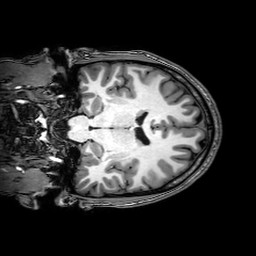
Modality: T1w
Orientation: coronal
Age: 25
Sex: male
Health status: healthy
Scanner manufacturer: philips
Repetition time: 0.00816 s
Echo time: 0.00374 s